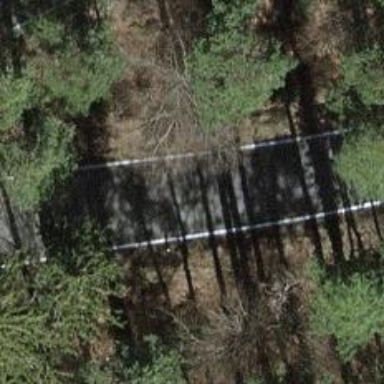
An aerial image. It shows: Tertiary road with asphalt surface.